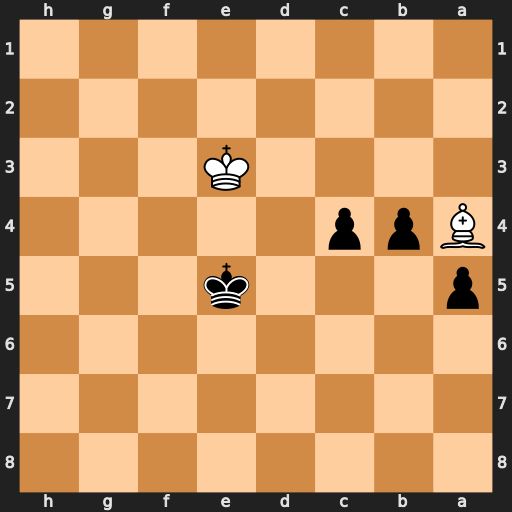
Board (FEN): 8/8/8/p3k3/Bpp5/4K3/8/8
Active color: b
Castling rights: -
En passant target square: -
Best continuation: b3 Be8 Kd5 Kd2 Kd4